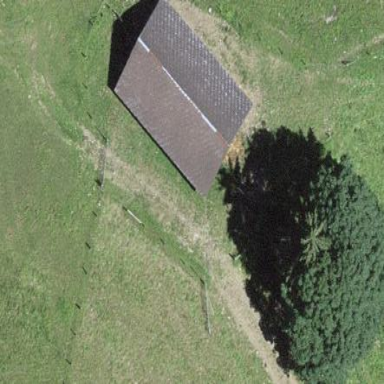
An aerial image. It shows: Farm auxiliary building.